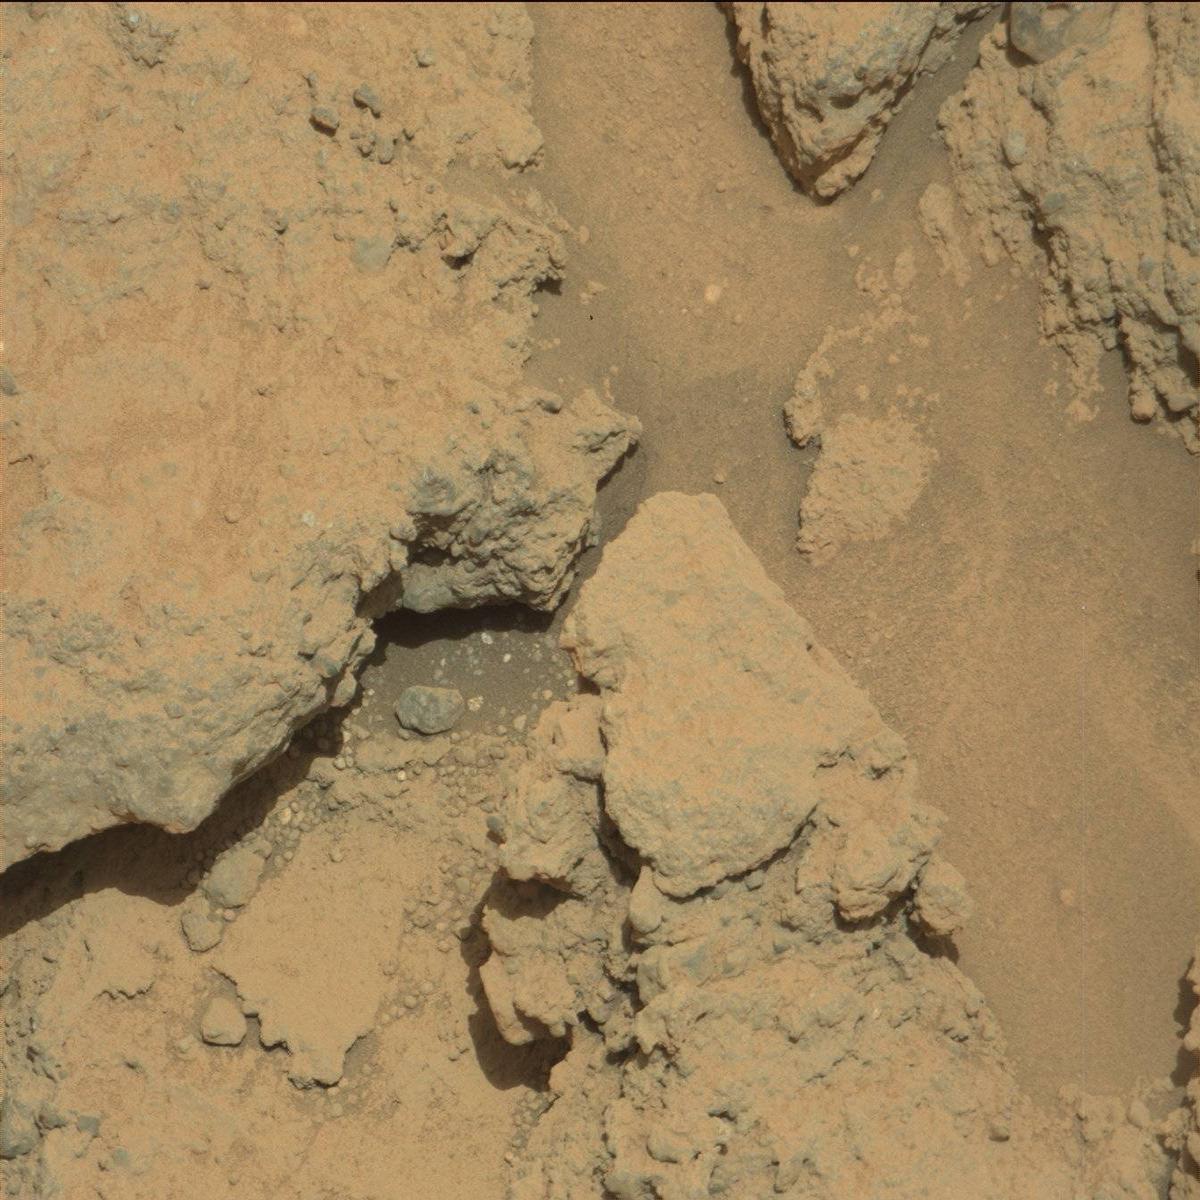
Terrain classes present: Bedrock, Sand / Soil